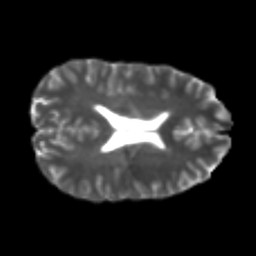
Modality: T2w
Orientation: axial
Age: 23
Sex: male
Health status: healthy
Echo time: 0.074 s